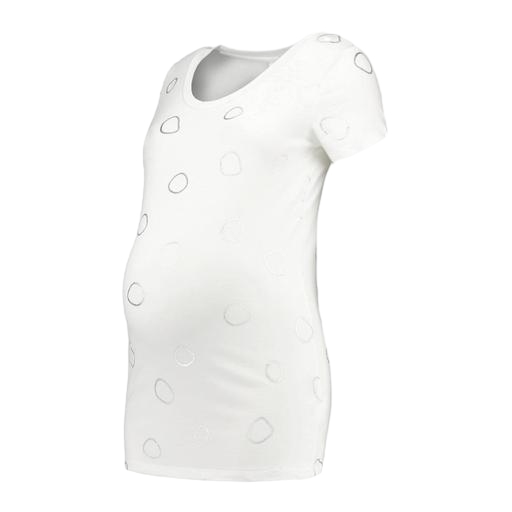
white diane maternity top, blue maternity top embroidery, white petite maternity tunic softened shirt, white background